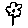
Label: flower